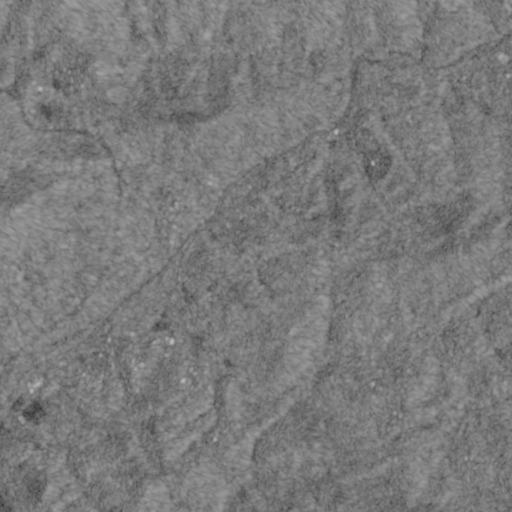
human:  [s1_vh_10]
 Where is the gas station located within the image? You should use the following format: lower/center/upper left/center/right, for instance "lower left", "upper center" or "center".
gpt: The gas station is located in the upper left of the image.
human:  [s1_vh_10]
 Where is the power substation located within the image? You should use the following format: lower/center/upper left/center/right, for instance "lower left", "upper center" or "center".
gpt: The power substation is located in the lower left of the image.
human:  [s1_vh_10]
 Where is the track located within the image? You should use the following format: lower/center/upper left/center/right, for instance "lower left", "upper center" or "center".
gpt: The track is located in the lower left of the image.
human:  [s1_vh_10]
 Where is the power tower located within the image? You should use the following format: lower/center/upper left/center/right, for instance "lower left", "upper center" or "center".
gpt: There is no power tower in the image.

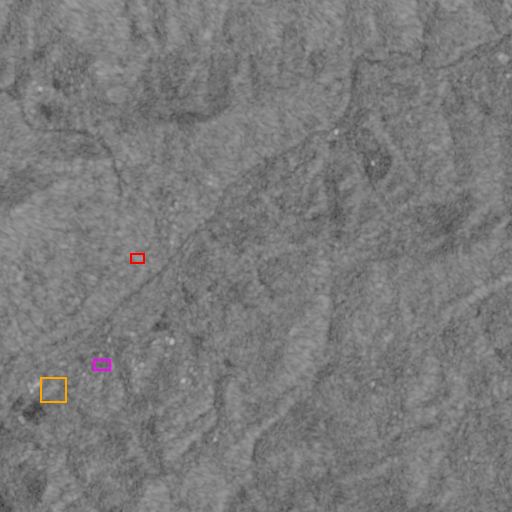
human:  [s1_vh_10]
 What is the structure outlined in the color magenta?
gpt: The structure outlined in magenta is a park.
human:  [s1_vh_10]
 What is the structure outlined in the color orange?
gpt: The structure outlined in orange is a power substation.
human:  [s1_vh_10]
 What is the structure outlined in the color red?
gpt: The structure outlined in red is a building.
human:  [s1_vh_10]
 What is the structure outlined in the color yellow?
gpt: There is no yellow outline.